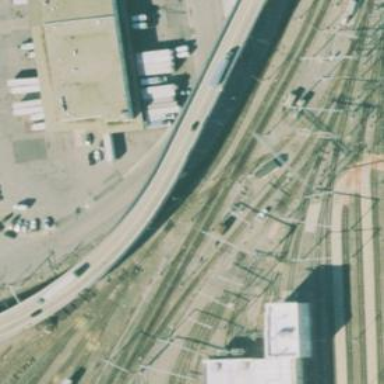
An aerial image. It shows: Railway crossing.